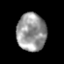
Tissue: prostate
Cell type: Epithelial cells
Senescence score: 0.3048
Nuclear area (px): 1088
Mean DAPI intensity: 150.771